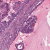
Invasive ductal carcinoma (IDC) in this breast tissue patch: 1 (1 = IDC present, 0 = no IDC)